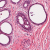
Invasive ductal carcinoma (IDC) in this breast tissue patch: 0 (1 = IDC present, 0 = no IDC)